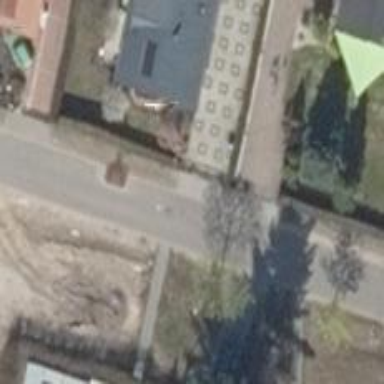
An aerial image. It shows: Driveway.